Interaction volume radius: 5 \u00c5
Interaction volume height: 20 \u00c5
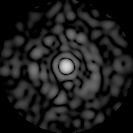
Disorder parameter: 0.8562